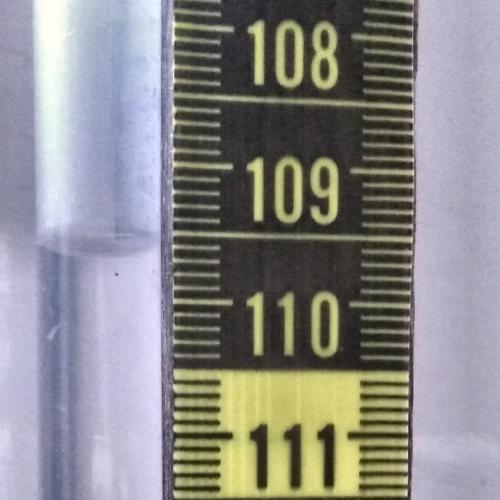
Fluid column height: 109.6 cm